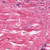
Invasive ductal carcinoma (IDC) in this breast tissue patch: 0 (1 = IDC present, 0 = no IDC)